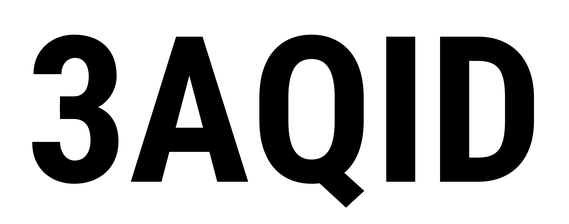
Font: Roboto_Condensed_Bold